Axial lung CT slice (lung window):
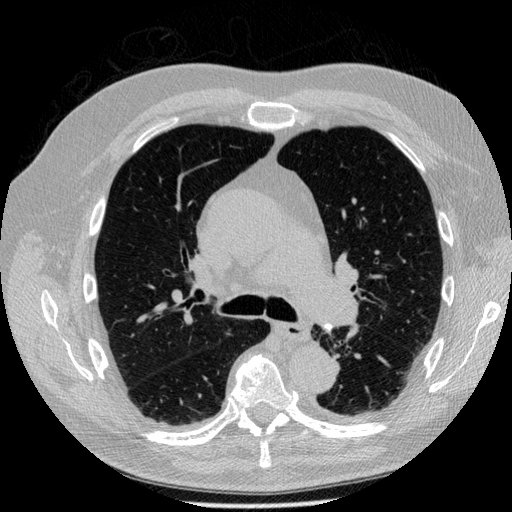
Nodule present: no